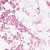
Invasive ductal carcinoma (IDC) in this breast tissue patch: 0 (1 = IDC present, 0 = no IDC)